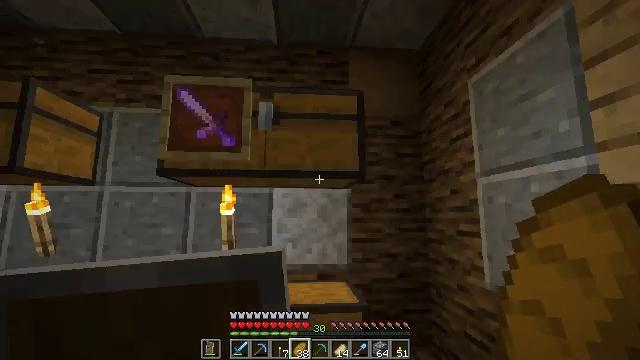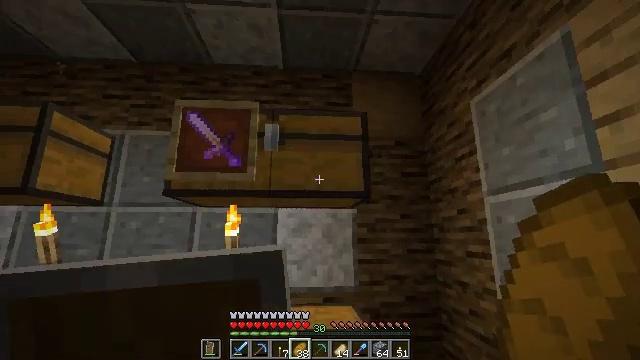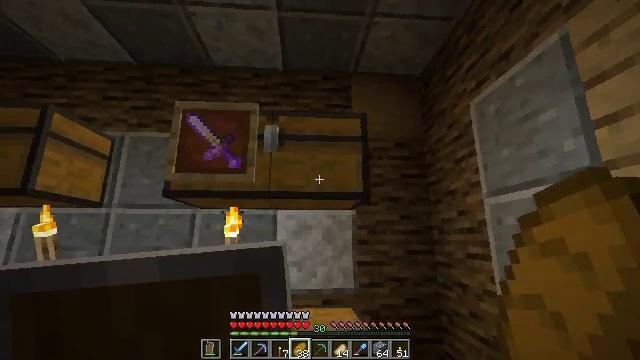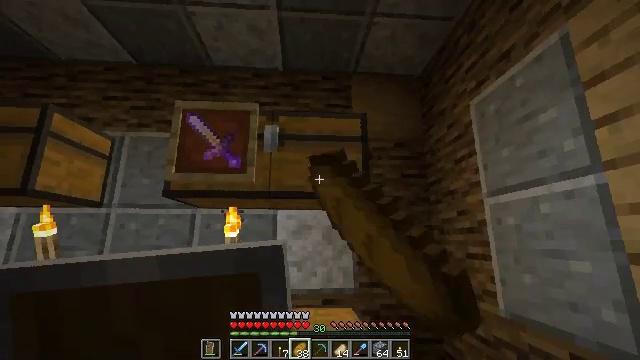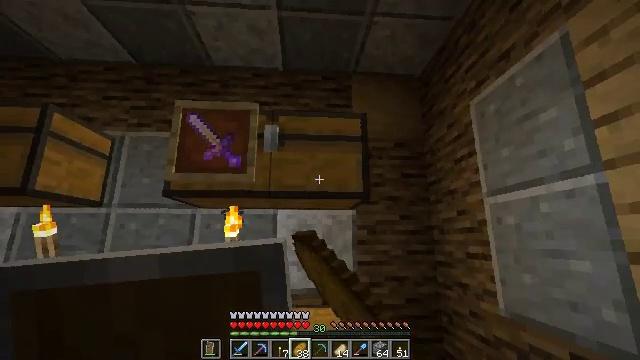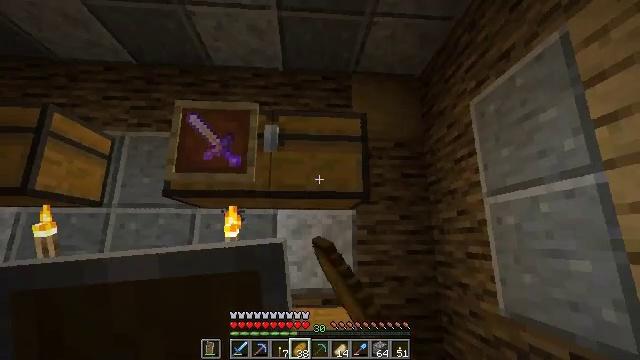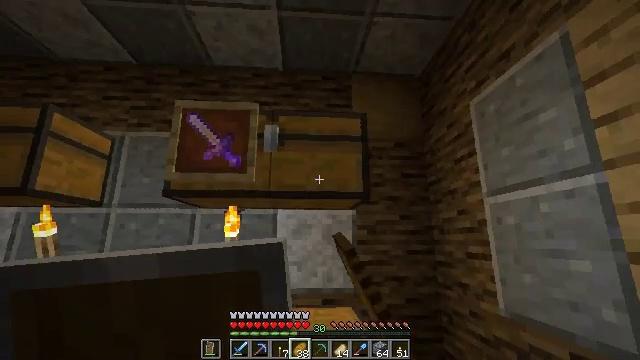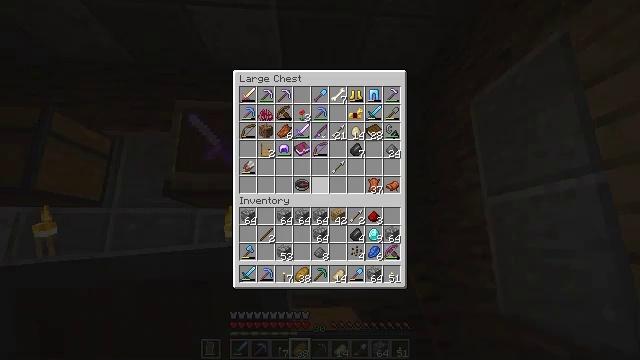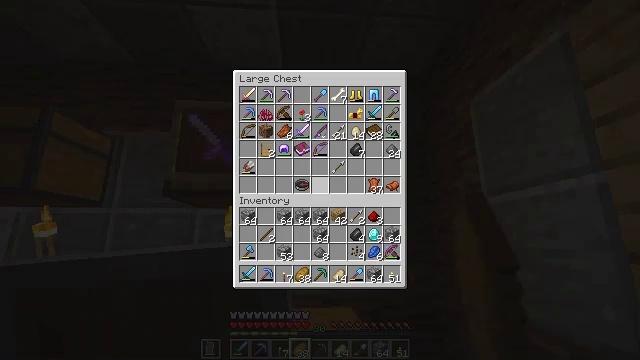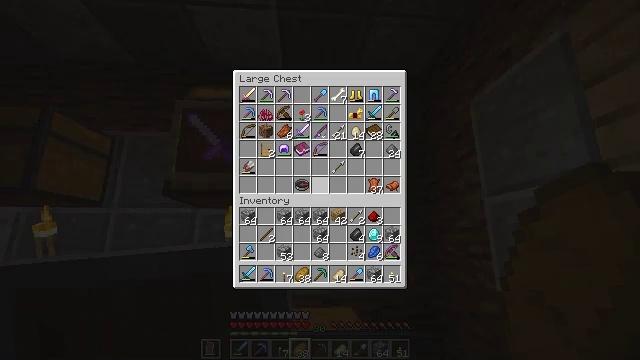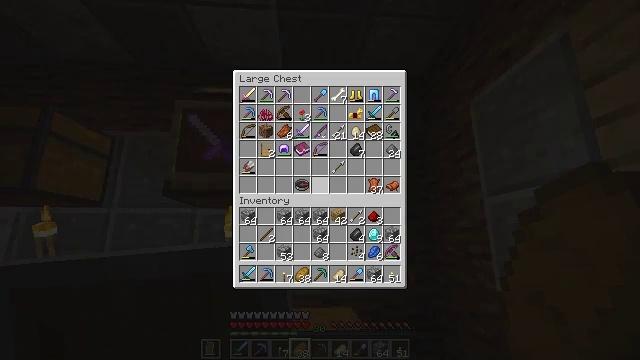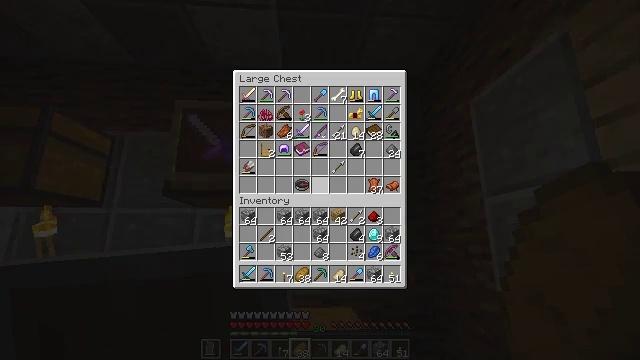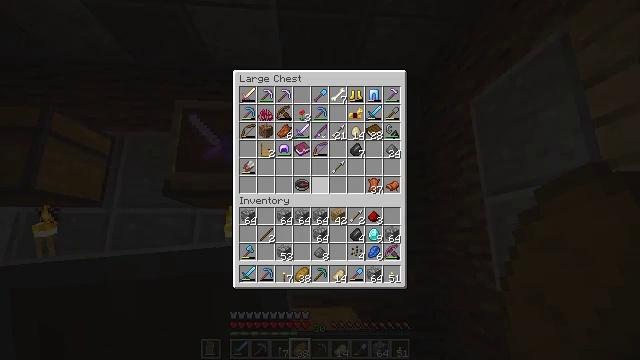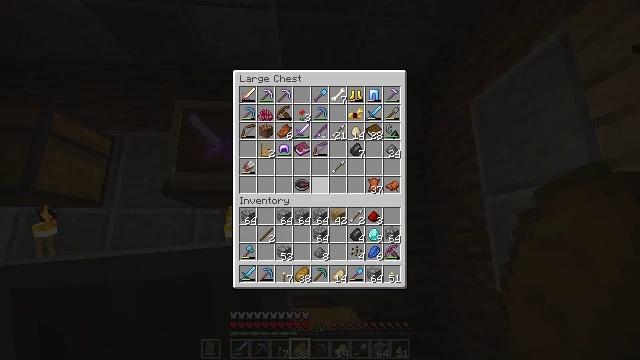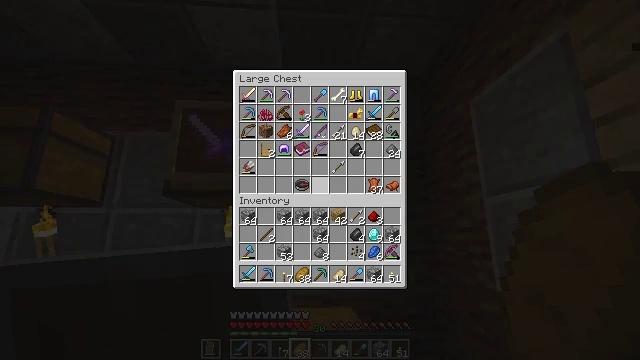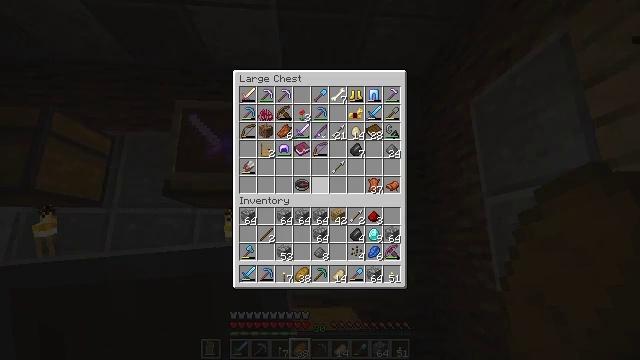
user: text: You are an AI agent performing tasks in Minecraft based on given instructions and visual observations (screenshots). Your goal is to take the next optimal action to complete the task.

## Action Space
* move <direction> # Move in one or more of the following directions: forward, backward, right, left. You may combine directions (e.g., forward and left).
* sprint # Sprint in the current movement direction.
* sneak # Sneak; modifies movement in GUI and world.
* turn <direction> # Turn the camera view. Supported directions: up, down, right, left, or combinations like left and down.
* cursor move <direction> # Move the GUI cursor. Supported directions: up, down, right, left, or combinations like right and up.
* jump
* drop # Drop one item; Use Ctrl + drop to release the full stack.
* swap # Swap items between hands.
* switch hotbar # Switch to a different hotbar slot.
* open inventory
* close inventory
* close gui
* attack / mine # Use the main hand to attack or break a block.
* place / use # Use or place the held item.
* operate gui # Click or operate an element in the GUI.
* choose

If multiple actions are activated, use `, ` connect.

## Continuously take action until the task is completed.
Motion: motion action
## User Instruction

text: Use the crafting table to make a crossbow.
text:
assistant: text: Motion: turn left and up
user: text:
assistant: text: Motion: use / place
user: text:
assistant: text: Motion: use / place
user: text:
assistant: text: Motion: use / place
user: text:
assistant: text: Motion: use / place
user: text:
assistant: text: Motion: no_op
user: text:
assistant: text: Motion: open gui
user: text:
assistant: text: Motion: no_op
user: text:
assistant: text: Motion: no_op
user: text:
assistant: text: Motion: no_op
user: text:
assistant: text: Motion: no_op
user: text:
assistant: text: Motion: no_op
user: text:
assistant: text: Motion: no_op
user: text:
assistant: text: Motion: no_op
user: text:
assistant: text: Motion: no_op
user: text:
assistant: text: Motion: no_op
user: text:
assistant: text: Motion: no_op
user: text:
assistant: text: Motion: no_op
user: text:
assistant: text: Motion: cursor move up
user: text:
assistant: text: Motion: cursor move left and up
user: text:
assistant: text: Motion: no_op
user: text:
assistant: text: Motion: no_op
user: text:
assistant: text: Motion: no_op
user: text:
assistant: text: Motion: no_op
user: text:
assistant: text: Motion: cursor move left
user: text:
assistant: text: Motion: no_op
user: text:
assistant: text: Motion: no_op
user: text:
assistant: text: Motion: no_op
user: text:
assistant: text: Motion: no_op
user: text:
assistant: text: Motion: no_op